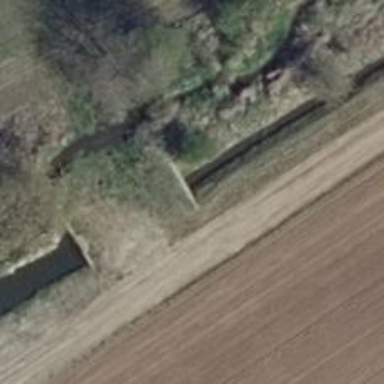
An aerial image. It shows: Culvert tunnel.